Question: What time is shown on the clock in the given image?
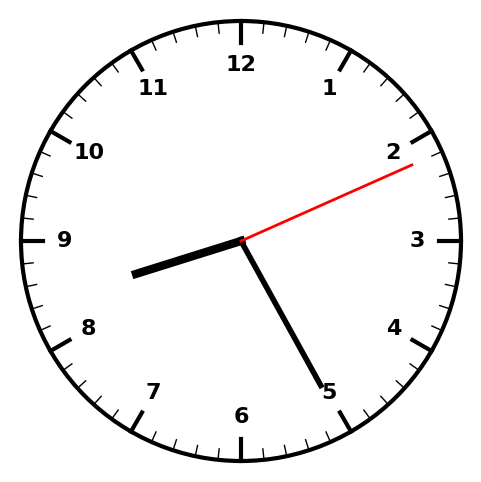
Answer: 08:25:11